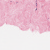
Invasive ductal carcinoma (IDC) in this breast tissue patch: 0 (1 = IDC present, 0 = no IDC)